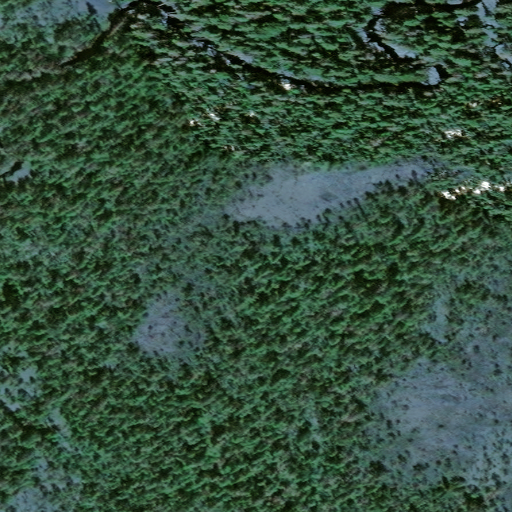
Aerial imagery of island in Alaska named Harbor Island containing only unknown